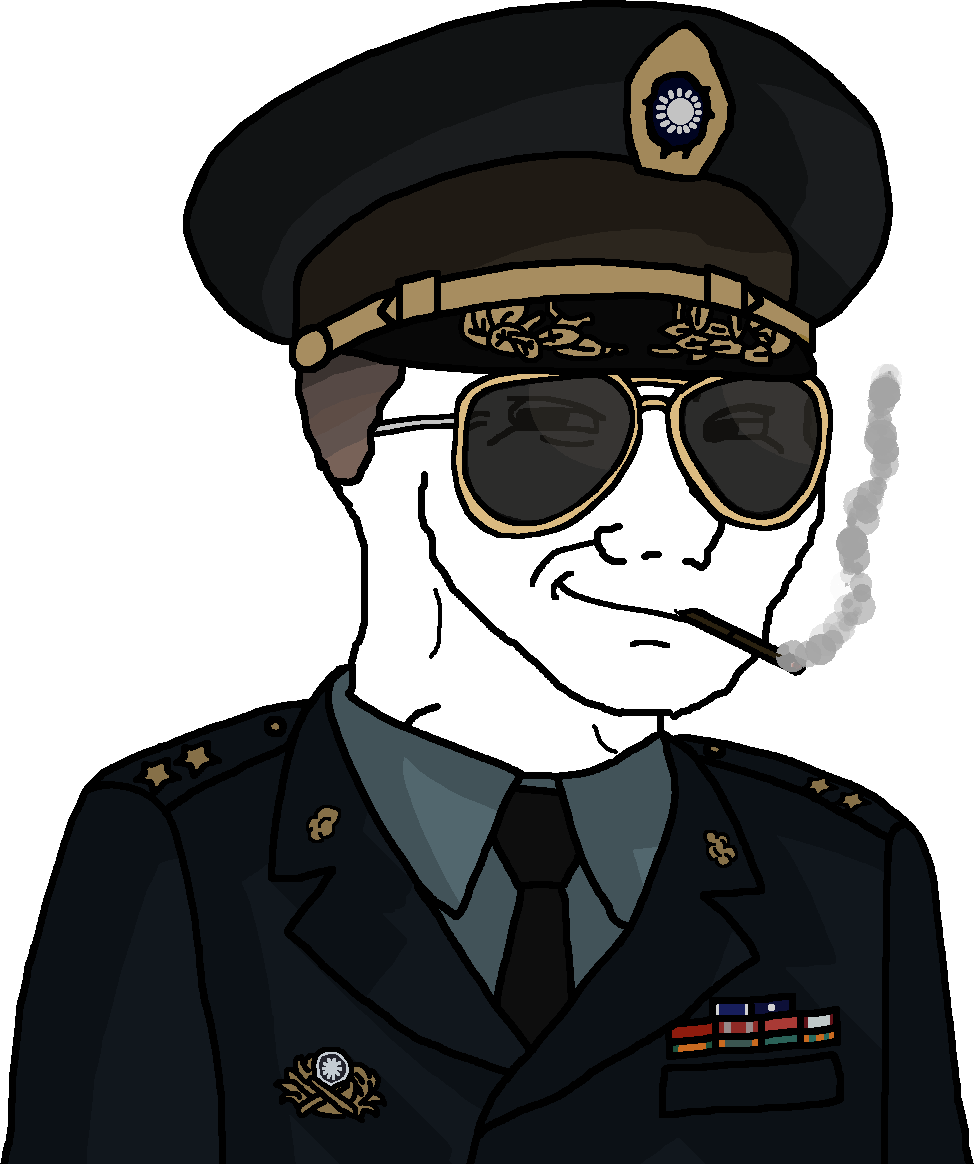
Label: 5_Smugjak